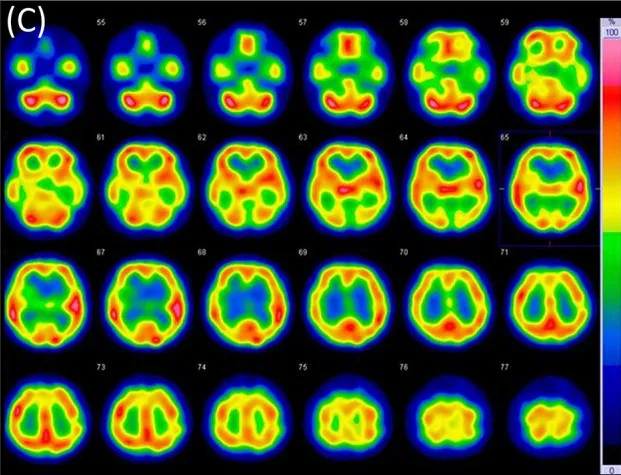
Case 1 images. (C) N-isopropyl-p-[123I] iodoamphetamine (123I-IMP) single-photon emission computed tomography (SPECT) not showing any particular abnormalities.
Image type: radiology (spect)